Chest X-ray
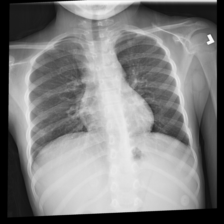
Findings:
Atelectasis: negative
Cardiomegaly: negative
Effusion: negative
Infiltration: negative
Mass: negative
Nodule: negative
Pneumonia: negative
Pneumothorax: negative
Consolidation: negative
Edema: negative
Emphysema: negative
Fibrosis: negative
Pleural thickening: negative
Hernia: negative